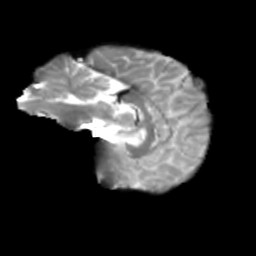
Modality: T2w
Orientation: sagittal
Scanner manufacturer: siemens
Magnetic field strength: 3 T
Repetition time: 4 s
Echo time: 0.0594 s